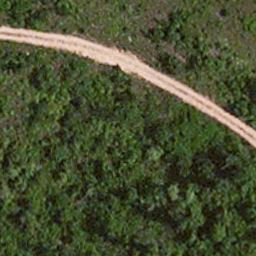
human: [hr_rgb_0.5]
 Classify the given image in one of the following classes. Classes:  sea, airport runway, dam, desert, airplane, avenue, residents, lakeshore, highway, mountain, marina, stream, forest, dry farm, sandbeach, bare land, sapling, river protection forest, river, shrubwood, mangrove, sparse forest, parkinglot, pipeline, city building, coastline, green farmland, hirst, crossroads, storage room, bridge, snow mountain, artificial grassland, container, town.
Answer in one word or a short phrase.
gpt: avenue